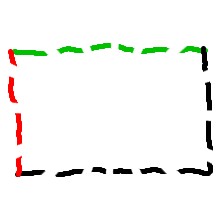
Shape: rectangle